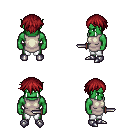
a pixel art fantasy rpg character, male body template, orc, green skin, white tunic, white pants, brunette short bangs hairstyle, metal boots, dagger, four views (front, back, left, right), 2x2 character sprite sheet, small pixel art, hard edges, no anti-aliasing